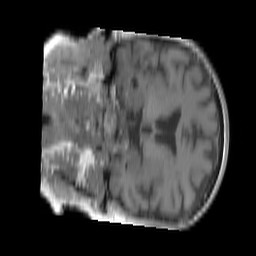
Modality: T1w
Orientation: coronal
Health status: ill
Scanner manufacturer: siemens
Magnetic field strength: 3 T
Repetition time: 0.4 s
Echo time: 0.00246 s